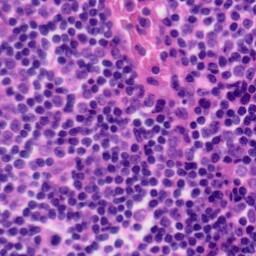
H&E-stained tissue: Tonsil